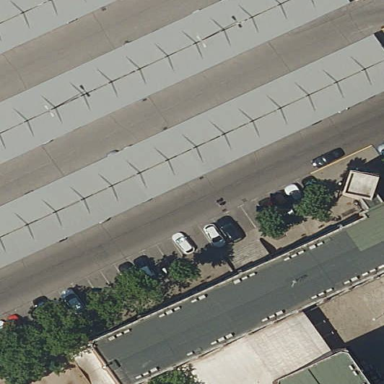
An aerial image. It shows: View of roof of building.